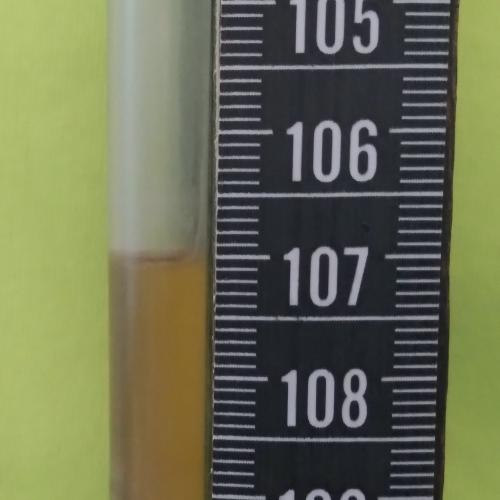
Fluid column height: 107.0 cm